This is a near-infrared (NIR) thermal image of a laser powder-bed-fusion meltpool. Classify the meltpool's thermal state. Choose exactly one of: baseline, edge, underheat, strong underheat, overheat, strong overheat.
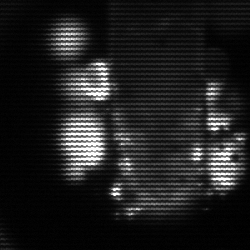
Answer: strong underheat